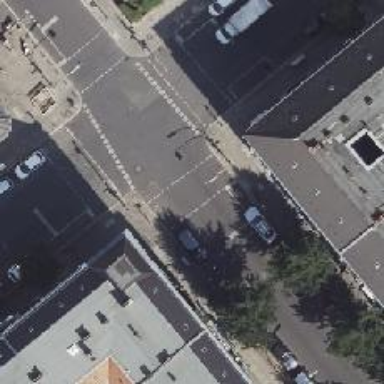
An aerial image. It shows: Asphalt footway with marked crossing equipped with traffic signals.